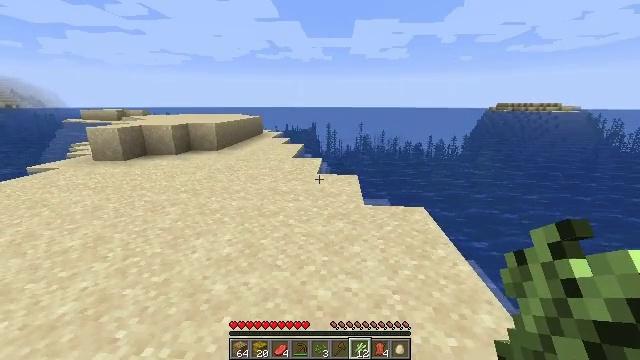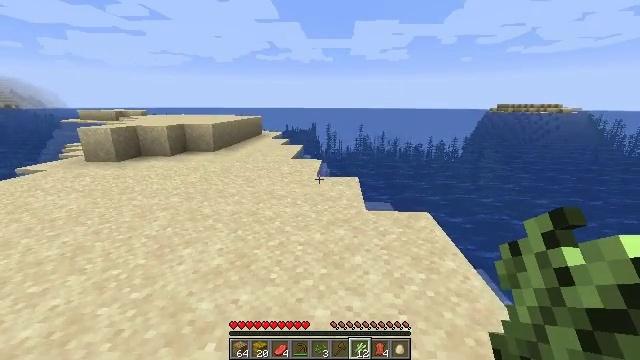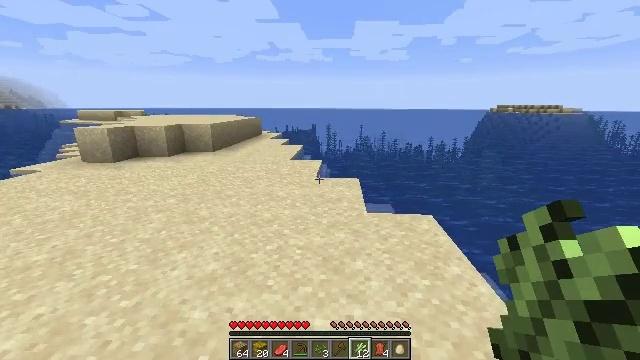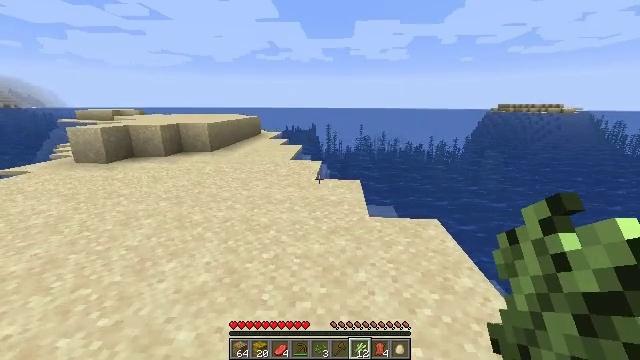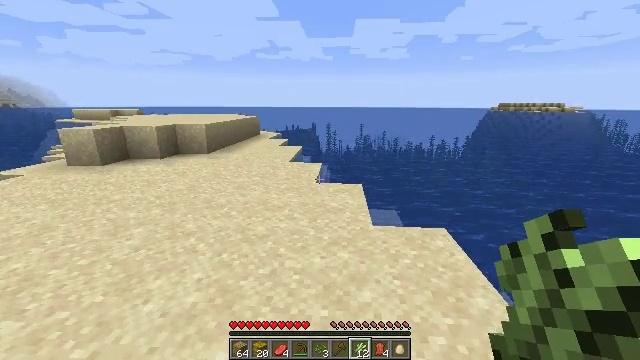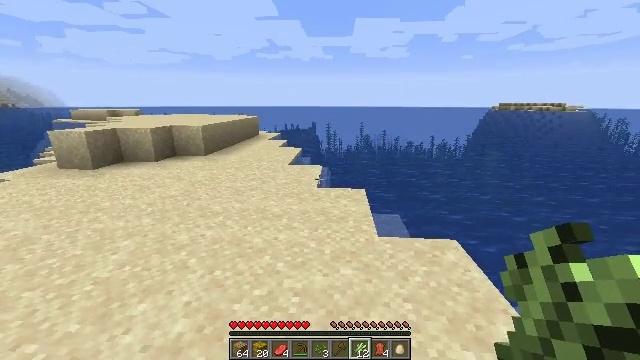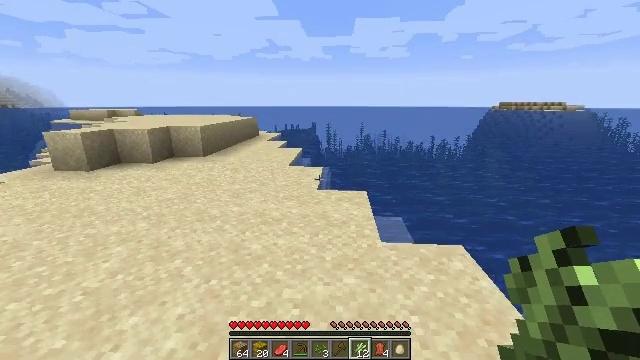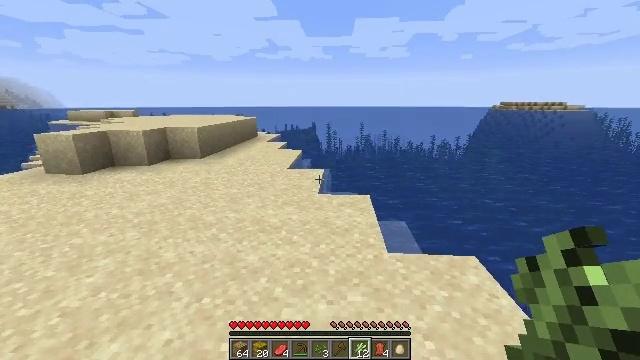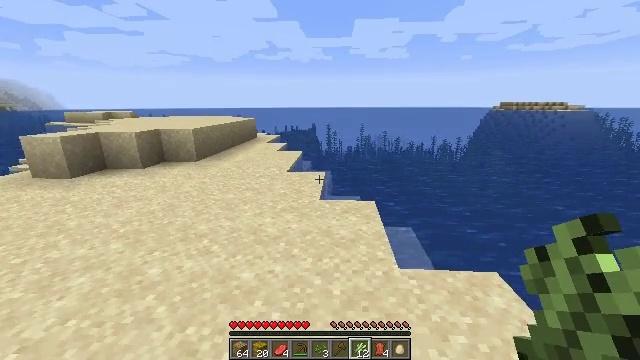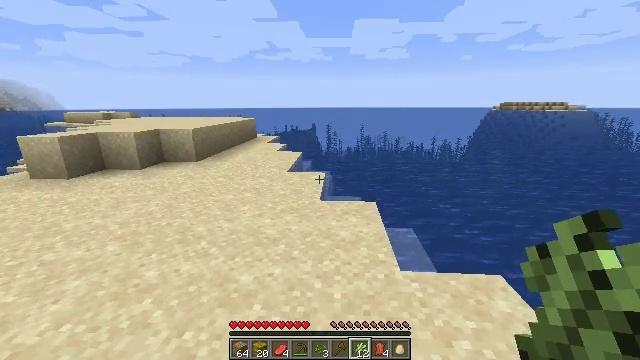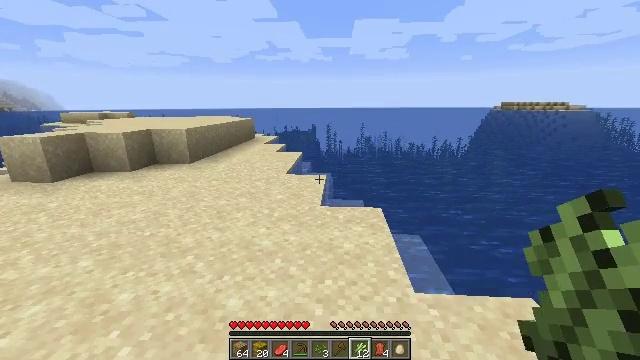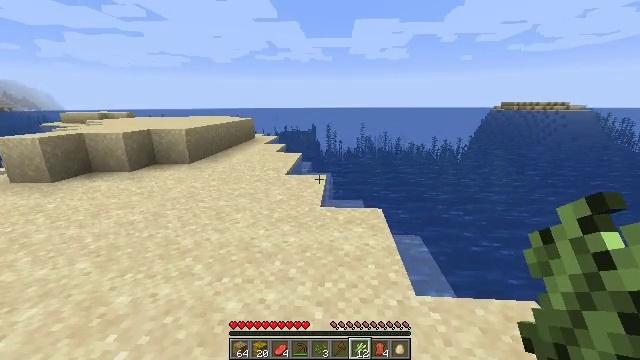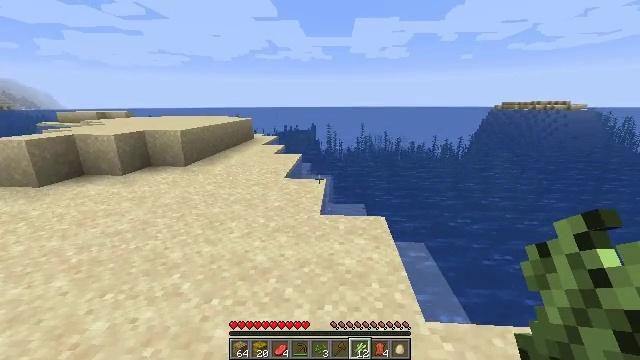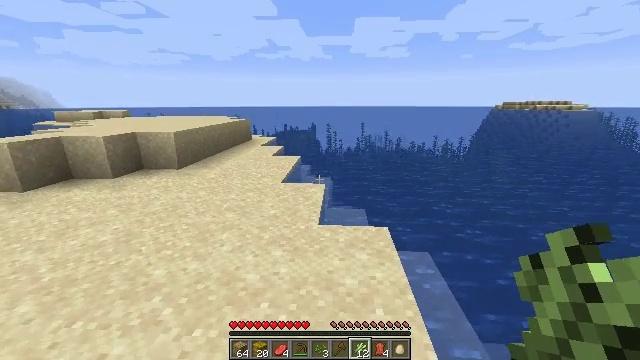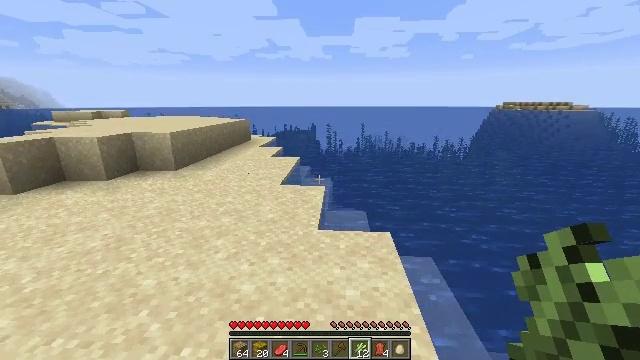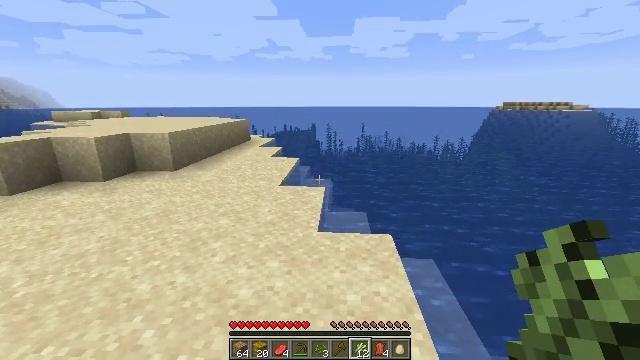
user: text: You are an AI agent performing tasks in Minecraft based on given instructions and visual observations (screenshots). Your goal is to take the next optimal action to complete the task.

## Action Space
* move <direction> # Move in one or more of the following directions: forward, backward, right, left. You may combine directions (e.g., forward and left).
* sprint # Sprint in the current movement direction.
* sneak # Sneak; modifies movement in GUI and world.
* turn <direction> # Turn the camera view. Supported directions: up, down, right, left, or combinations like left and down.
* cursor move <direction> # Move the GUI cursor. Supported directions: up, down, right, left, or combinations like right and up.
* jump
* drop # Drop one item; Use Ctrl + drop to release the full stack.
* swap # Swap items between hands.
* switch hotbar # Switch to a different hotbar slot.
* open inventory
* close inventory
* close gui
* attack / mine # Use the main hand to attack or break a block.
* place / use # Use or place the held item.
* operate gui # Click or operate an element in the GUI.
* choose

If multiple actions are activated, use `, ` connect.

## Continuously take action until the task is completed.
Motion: motion action
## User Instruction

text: Gather sand from the desert.
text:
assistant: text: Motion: move forward
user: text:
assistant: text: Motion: move forward
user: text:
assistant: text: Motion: move forward
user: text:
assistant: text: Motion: move forward
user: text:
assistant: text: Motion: move forward
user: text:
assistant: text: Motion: move forward
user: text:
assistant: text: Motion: move forward
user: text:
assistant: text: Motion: move forward
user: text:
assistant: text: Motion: move forward
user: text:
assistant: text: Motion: move forward
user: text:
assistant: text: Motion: move forward
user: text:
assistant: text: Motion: move forward
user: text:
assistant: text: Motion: move forward
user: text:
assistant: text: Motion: no_op
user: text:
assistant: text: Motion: no_op
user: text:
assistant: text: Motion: no_op
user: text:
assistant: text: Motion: no_op
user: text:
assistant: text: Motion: no_op
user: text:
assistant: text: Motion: no_op
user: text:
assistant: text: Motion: no_op
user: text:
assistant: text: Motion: no_op
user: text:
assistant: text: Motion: no_op
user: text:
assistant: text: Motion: no_op
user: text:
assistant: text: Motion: no_op
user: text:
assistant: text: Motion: turn right
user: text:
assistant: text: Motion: no_op
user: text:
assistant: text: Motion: no_op
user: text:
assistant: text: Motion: no_op
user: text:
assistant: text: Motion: move forward
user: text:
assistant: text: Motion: move forward, turn left